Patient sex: M
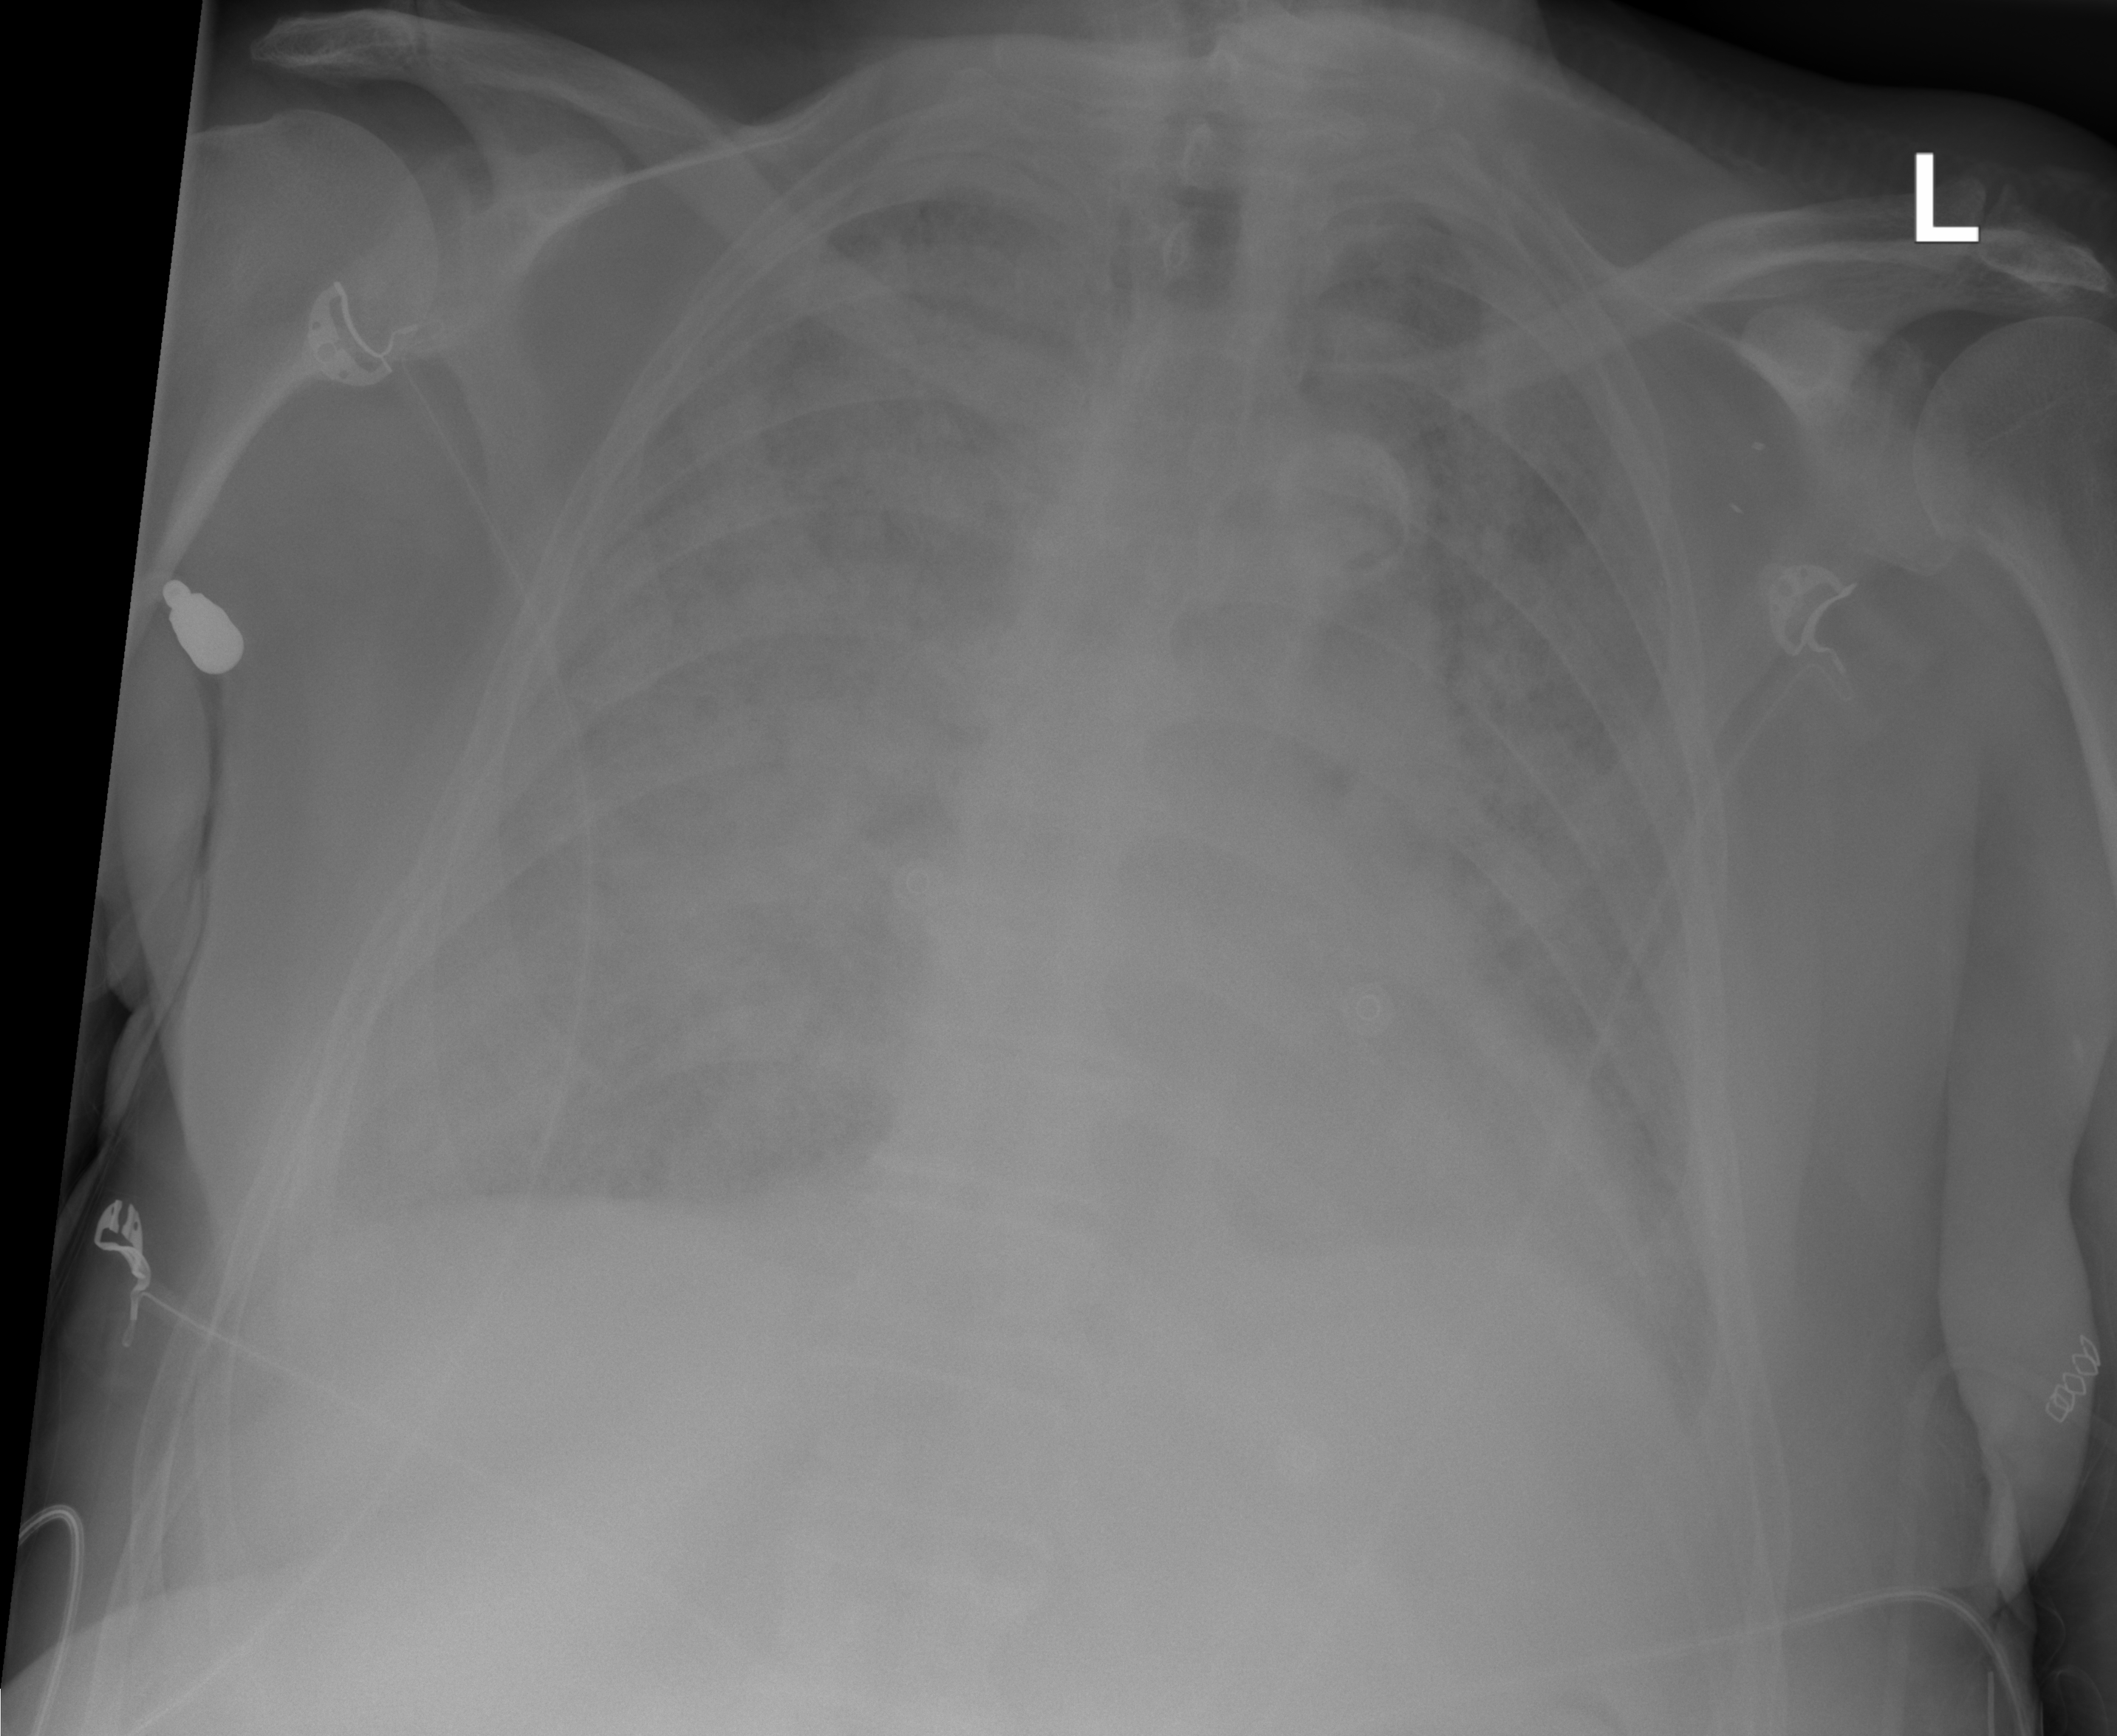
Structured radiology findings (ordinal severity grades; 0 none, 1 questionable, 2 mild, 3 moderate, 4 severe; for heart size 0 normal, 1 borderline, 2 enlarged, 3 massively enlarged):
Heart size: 0
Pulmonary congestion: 2
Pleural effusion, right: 2
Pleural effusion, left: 2
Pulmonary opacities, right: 4
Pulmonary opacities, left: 4
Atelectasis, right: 2
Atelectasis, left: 2